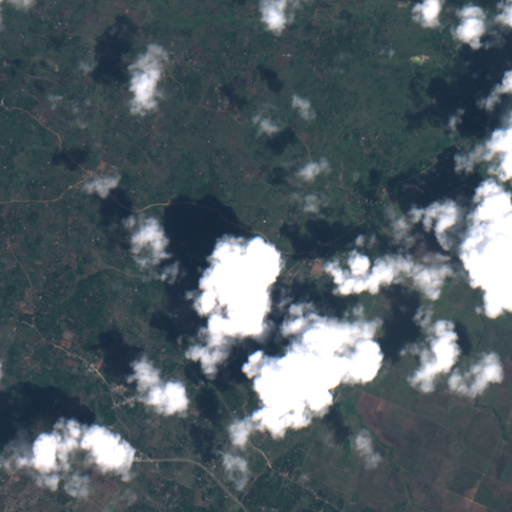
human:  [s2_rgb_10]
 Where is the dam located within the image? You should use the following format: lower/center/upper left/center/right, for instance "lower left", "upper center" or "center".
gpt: The dam is located in the center right of the image.
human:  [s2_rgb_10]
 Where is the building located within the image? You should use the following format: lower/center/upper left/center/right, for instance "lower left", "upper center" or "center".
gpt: There is no building in the image.